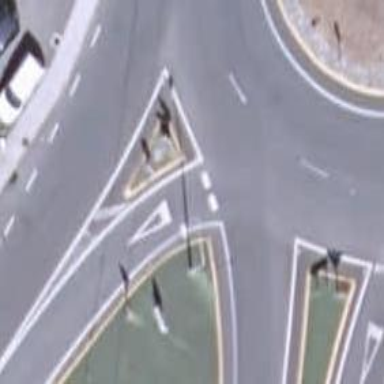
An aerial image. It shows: Road with "give way" sign.